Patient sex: M
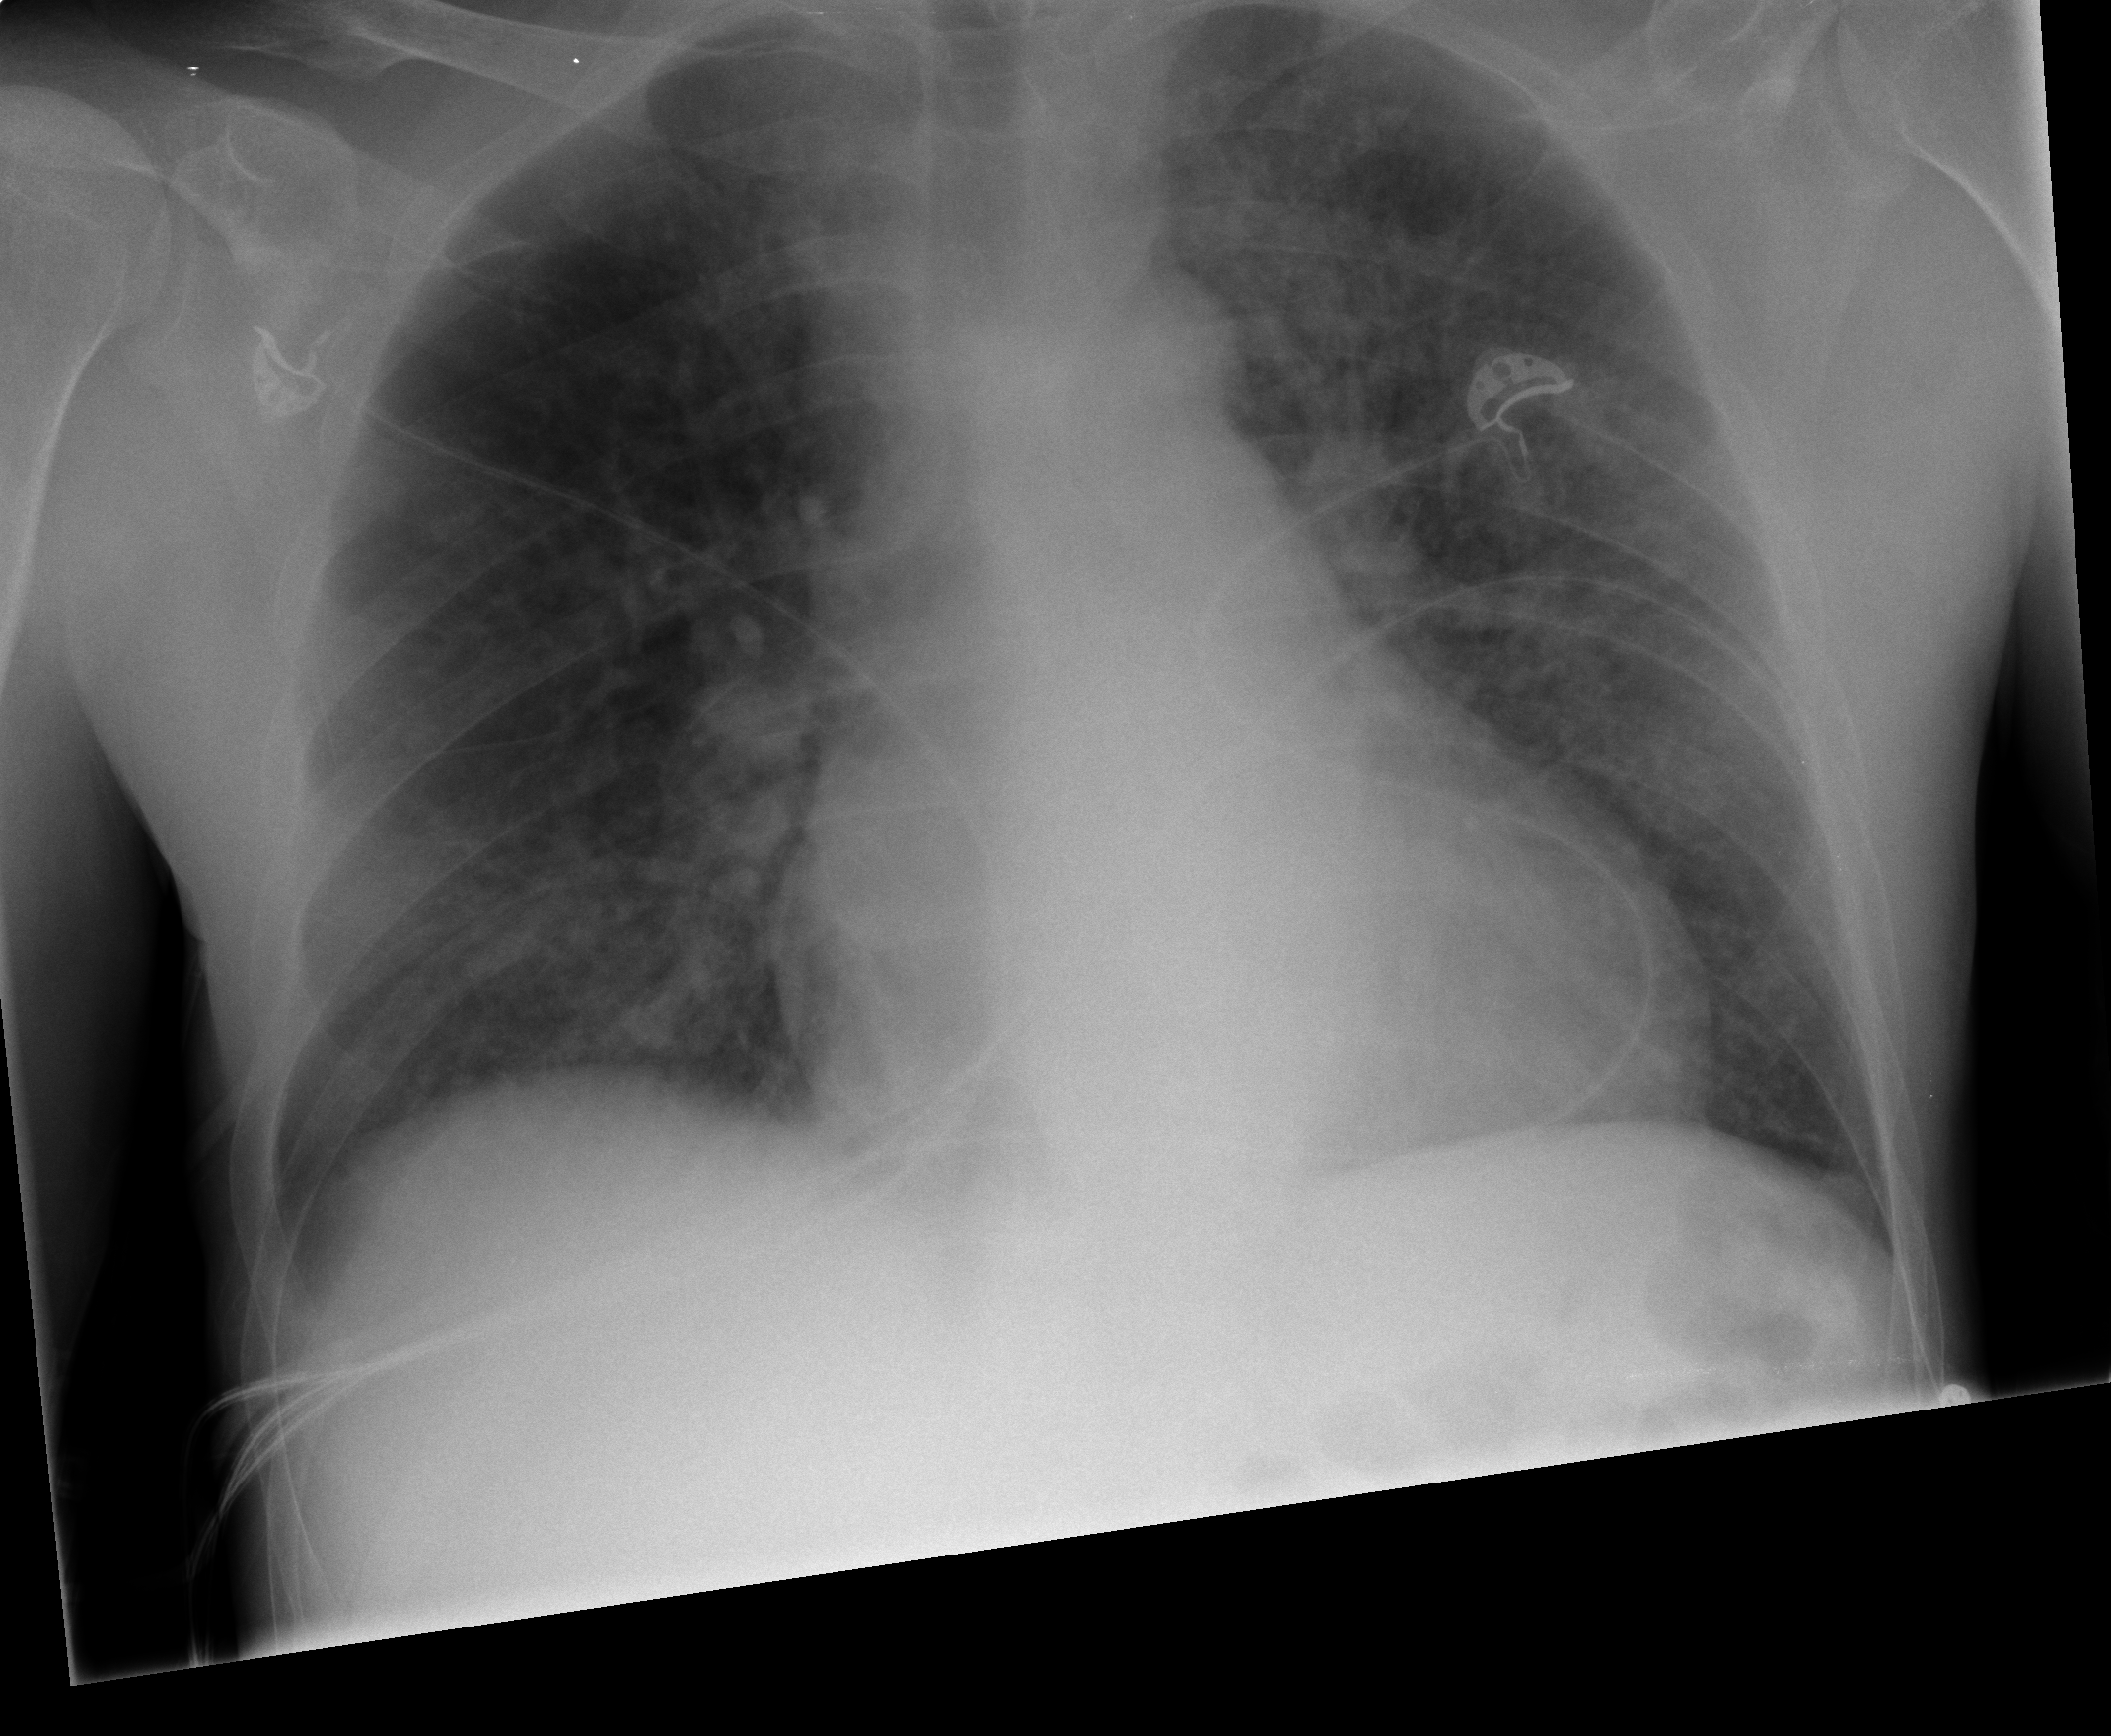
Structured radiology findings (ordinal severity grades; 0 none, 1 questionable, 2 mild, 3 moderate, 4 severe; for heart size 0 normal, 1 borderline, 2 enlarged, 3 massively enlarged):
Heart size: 0
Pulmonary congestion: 0
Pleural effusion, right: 0
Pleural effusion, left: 0
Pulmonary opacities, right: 1
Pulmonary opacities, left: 3
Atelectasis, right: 0
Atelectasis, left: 0